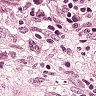
Metastatic tissue present: yes